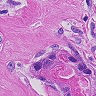
Metastatic tissue present: yes